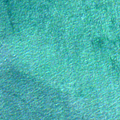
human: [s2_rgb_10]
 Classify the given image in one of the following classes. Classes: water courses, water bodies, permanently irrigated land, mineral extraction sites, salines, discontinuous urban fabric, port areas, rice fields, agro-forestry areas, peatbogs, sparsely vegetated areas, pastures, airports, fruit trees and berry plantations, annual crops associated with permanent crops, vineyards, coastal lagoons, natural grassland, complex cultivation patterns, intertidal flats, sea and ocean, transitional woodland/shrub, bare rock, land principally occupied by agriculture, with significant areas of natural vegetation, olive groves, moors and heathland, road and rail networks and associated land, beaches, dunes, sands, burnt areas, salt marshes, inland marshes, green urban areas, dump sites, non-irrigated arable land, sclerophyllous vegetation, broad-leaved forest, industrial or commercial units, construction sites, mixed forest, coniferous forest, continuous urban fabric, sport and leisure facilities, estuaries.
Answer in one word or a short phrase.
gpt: sea and ocean